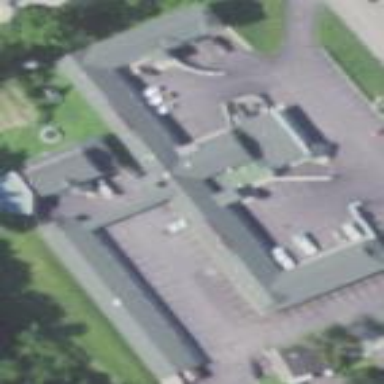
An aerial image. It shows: Motel building.